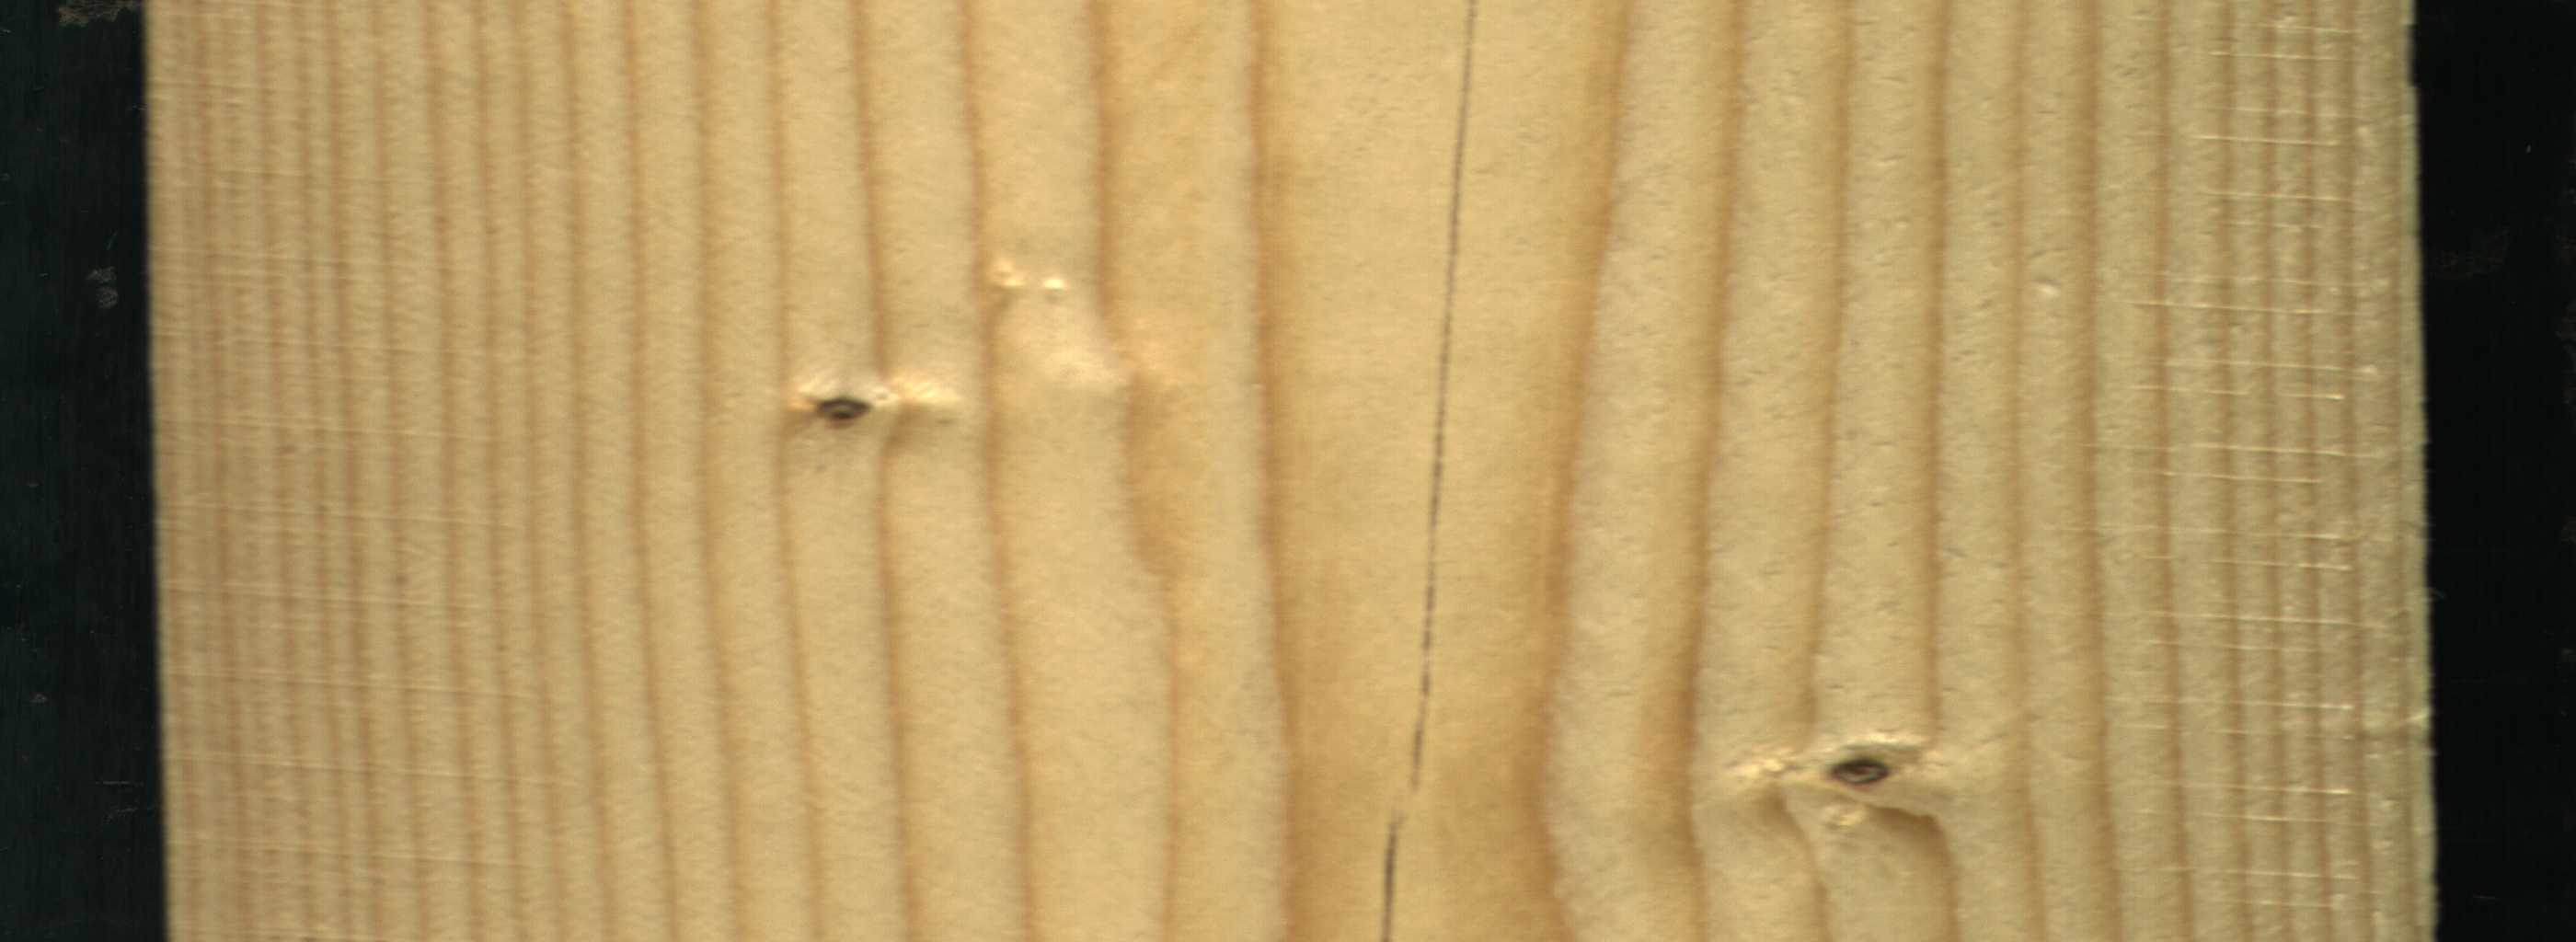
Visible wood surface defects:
Crack
Dead_Knot
Dead_Knot